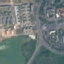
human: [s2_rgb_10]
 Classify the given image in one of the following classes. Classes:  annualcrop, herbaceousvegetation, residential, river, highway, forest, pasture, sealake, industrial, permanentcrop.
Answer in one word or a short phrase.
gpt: Highway